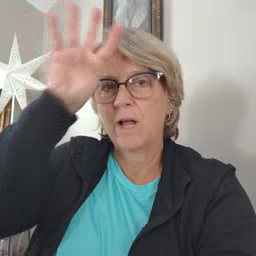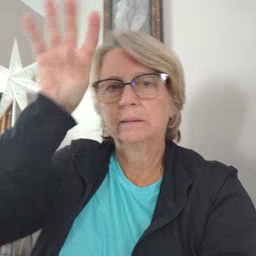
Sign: fireman